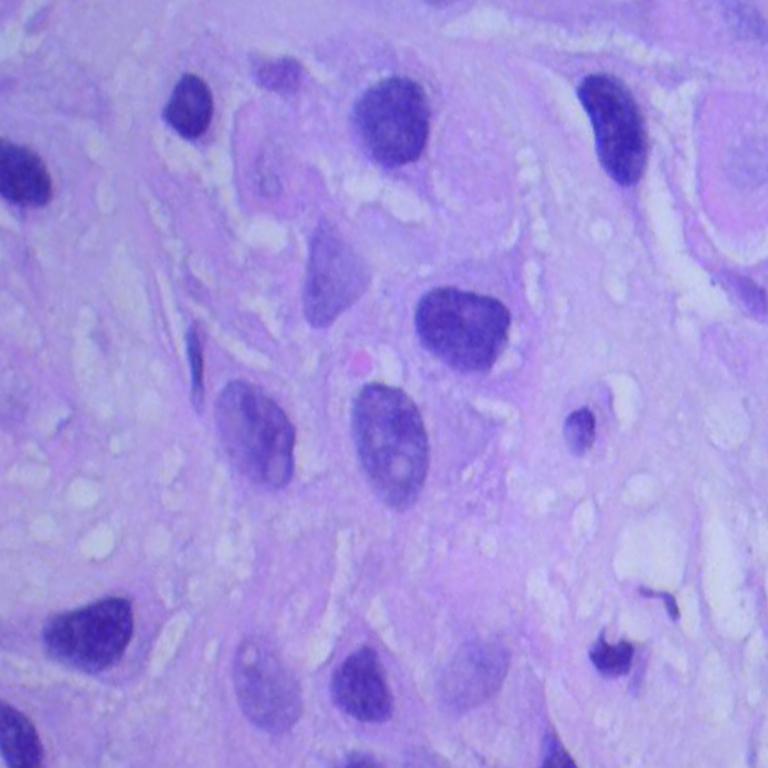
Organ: lung
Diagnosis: squamous carcinomas